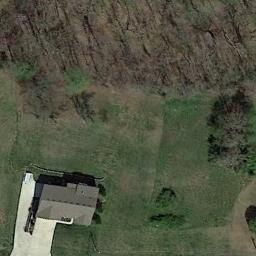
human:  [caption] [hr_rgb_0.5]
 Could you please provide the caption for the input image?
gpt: A  building in a sparse residential .

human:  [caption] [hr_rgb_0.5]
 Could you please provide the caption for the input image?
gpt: In a sparse residential area there is a grey house surrounded by grass .

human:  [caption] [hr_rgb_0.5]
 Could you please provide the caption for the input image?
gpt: There is a house with a black roof on the lawn .

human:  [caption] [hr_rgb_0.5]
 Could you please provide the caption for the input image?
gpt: The sparse residential is on the grass next to some trees and bare land .

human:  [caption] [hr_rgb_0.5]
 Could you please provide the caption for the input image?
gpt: A sparse residential area with some brown trees and a black building .